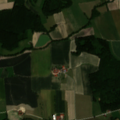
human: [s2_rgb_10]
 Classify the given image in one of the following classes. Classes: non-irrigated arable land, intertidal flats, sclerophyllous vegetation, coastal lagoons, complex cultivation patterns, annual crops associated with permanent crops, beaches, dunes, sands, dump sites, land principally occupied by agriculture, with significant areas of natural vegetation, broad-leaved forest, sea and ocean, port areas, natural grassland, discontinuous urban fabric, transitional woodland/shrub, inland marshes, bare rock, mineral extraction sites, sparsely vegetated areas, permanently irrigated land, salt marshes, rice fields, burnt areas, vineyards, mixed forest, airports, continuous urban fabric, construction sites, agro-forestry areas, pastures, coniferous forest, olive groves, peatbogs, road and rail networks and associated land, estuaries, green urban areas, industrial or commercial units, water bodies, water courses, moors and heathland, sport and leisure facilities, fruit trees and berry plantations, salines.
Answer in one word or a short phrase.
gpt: non-irrigated arable land, land principally occupied by agriculture, with significant areas of natural vegetation, mixed forest